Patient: sex M, age 60
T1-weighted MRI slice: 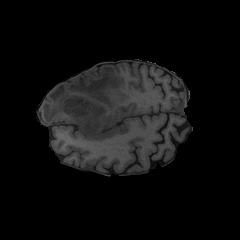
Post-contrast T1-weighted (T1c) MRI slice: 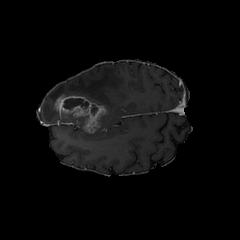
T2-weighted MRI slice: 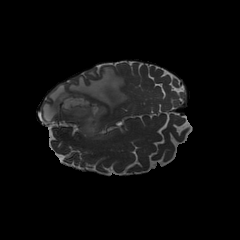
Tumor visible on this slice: yes
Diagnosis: Glioblastoma, IDH-wildtype
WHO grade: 4